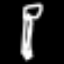
Label: pencil